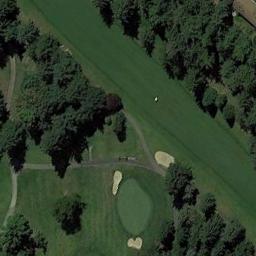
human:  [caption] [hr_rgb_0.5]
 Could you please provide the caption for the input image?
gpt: The picture shows a road with a nearly 180-degree turn .

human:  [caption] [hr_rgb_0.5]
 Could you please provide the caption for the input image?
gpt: The golf course has a putting green, Some fairways, Roads, Barrier trees and three sandpits and some barrier trees are on both sides of a fairway .

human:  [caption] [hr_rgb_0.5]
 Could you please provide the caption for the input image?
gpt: There are a few bunkers and a few paths on the large green lawn on the golf course and many trees .

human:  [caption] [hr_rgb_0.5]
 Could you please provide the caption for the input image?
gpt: Lots of  trees are near the golf course .

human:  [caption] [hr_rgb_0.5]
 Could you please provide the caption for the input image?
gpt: There are three bunkers and many trees on the golf course .